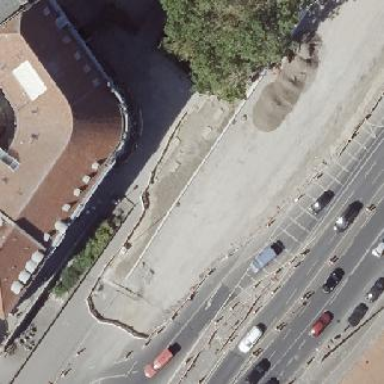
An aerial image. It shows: Bicycle parking area with stands available.